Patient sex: M
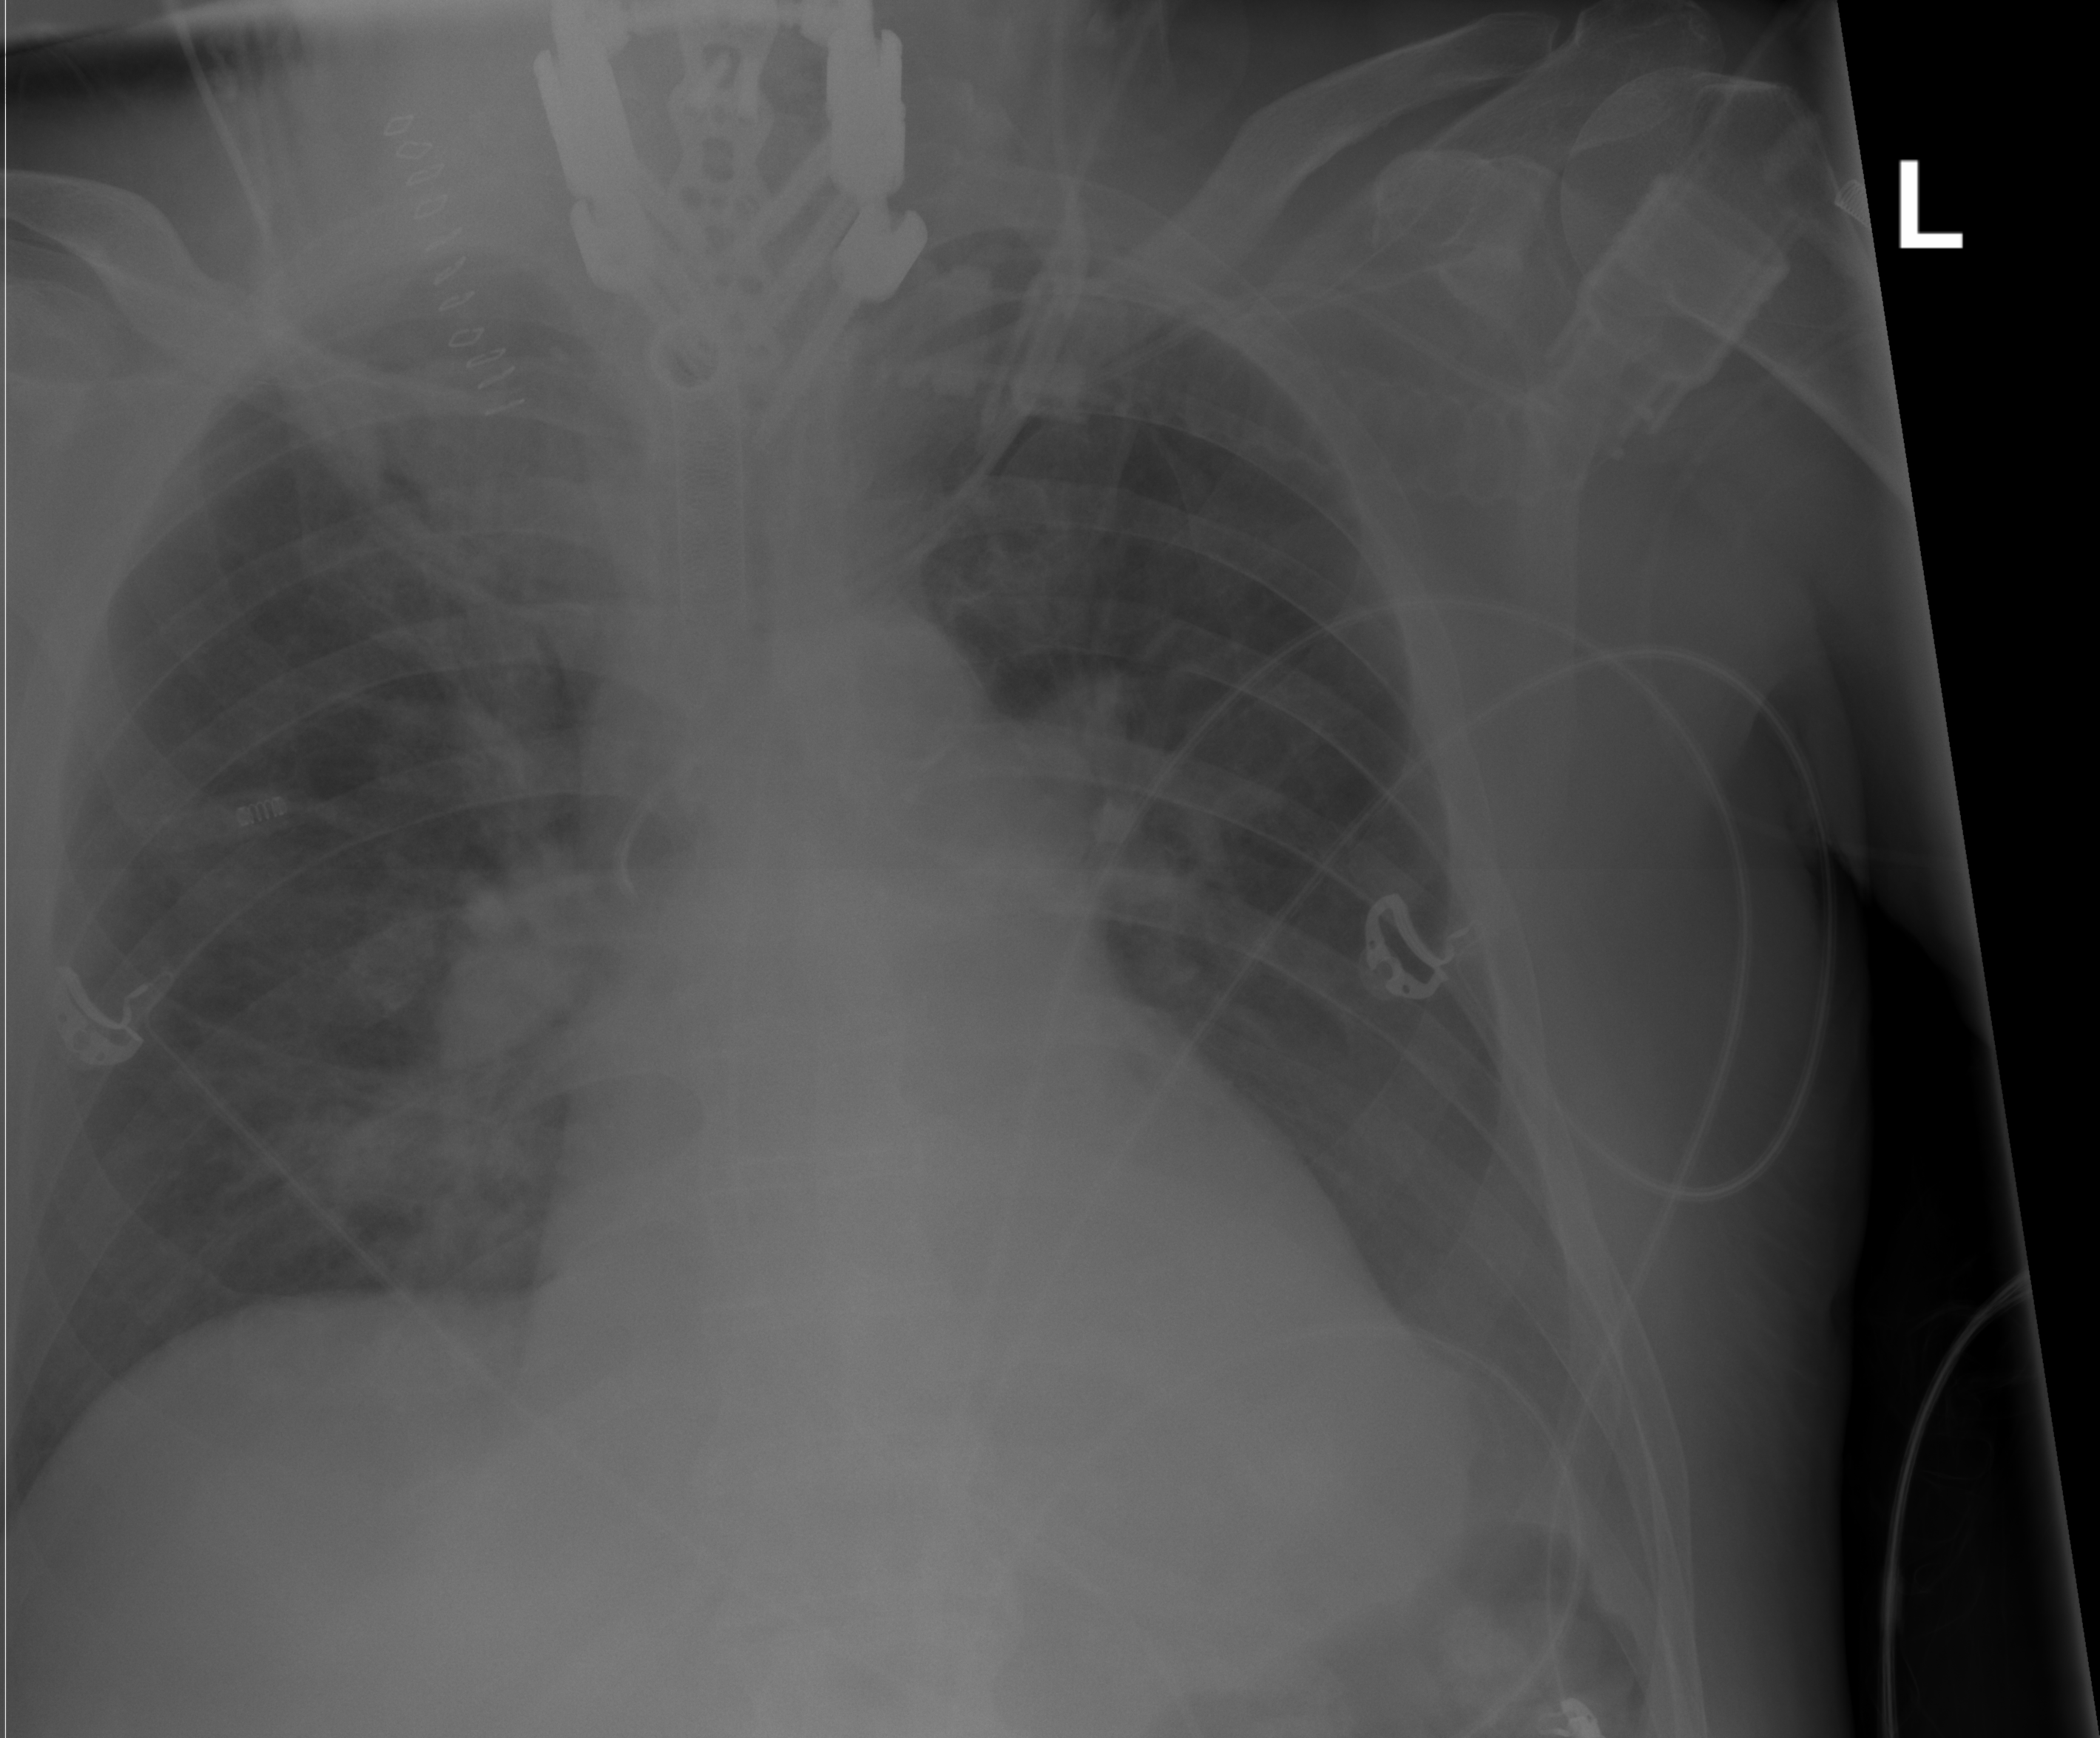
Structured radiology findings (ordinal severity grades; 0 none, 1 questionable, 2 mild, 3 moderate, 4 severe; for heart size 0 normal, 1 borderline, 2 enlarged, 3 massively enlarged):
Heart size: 0
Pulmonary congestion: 2
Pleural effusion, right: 0
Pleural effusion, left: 0
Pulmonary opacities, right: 2
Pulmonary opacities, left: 0
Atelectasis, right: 0
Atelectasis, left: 0